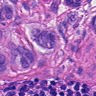
Metastatic tissue present: yes